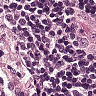
Metastatic tissue present: no